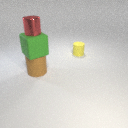
large brown rubber cylinder in front of small yellow rubber cylinder